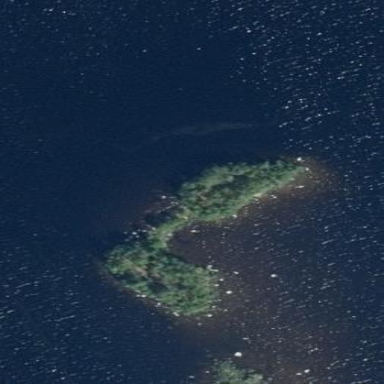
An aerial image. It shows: Islet.